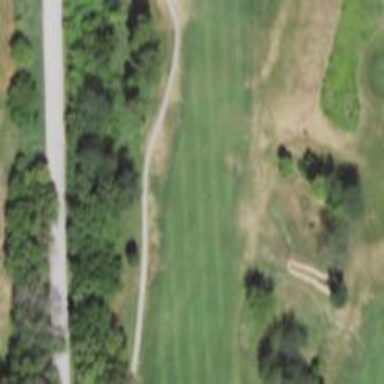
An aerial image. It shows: Golf hole.